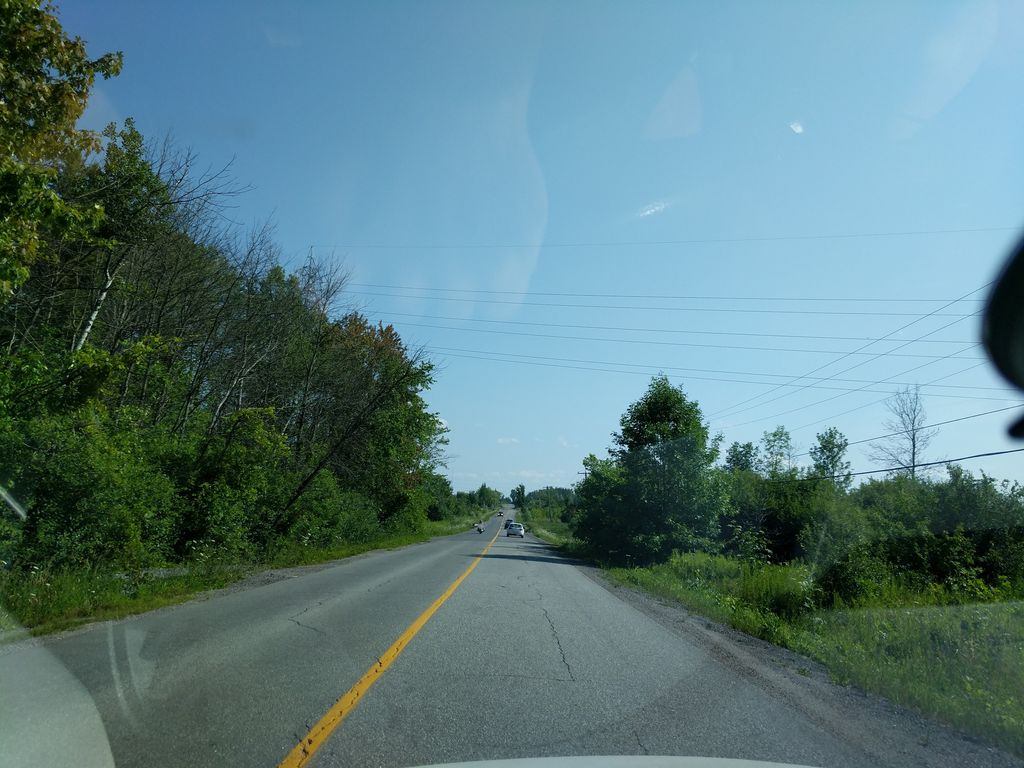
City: ottawa-gatineau